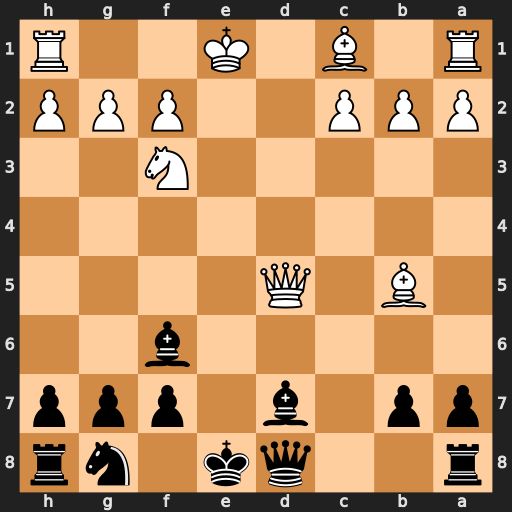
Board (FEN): r2qk1nr/pp1b1ppp/5b2/1B1Q4/8/5N2/PPP2PPP/R1B1K2R
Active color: b
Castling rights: KQkq
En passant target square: -
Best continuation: Qa5+ Bd2 Qxb5 Qxb5 Bxb5